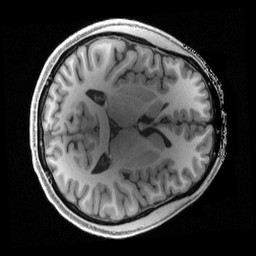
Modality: T1w
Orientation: axial
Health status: healthy
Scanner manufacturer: siemens
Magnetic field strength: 3 T
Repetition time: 2.4 s
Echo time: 0.00222 s